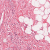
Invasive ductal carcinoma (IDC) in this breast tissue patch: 0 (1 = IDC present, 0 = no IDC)